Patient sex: M
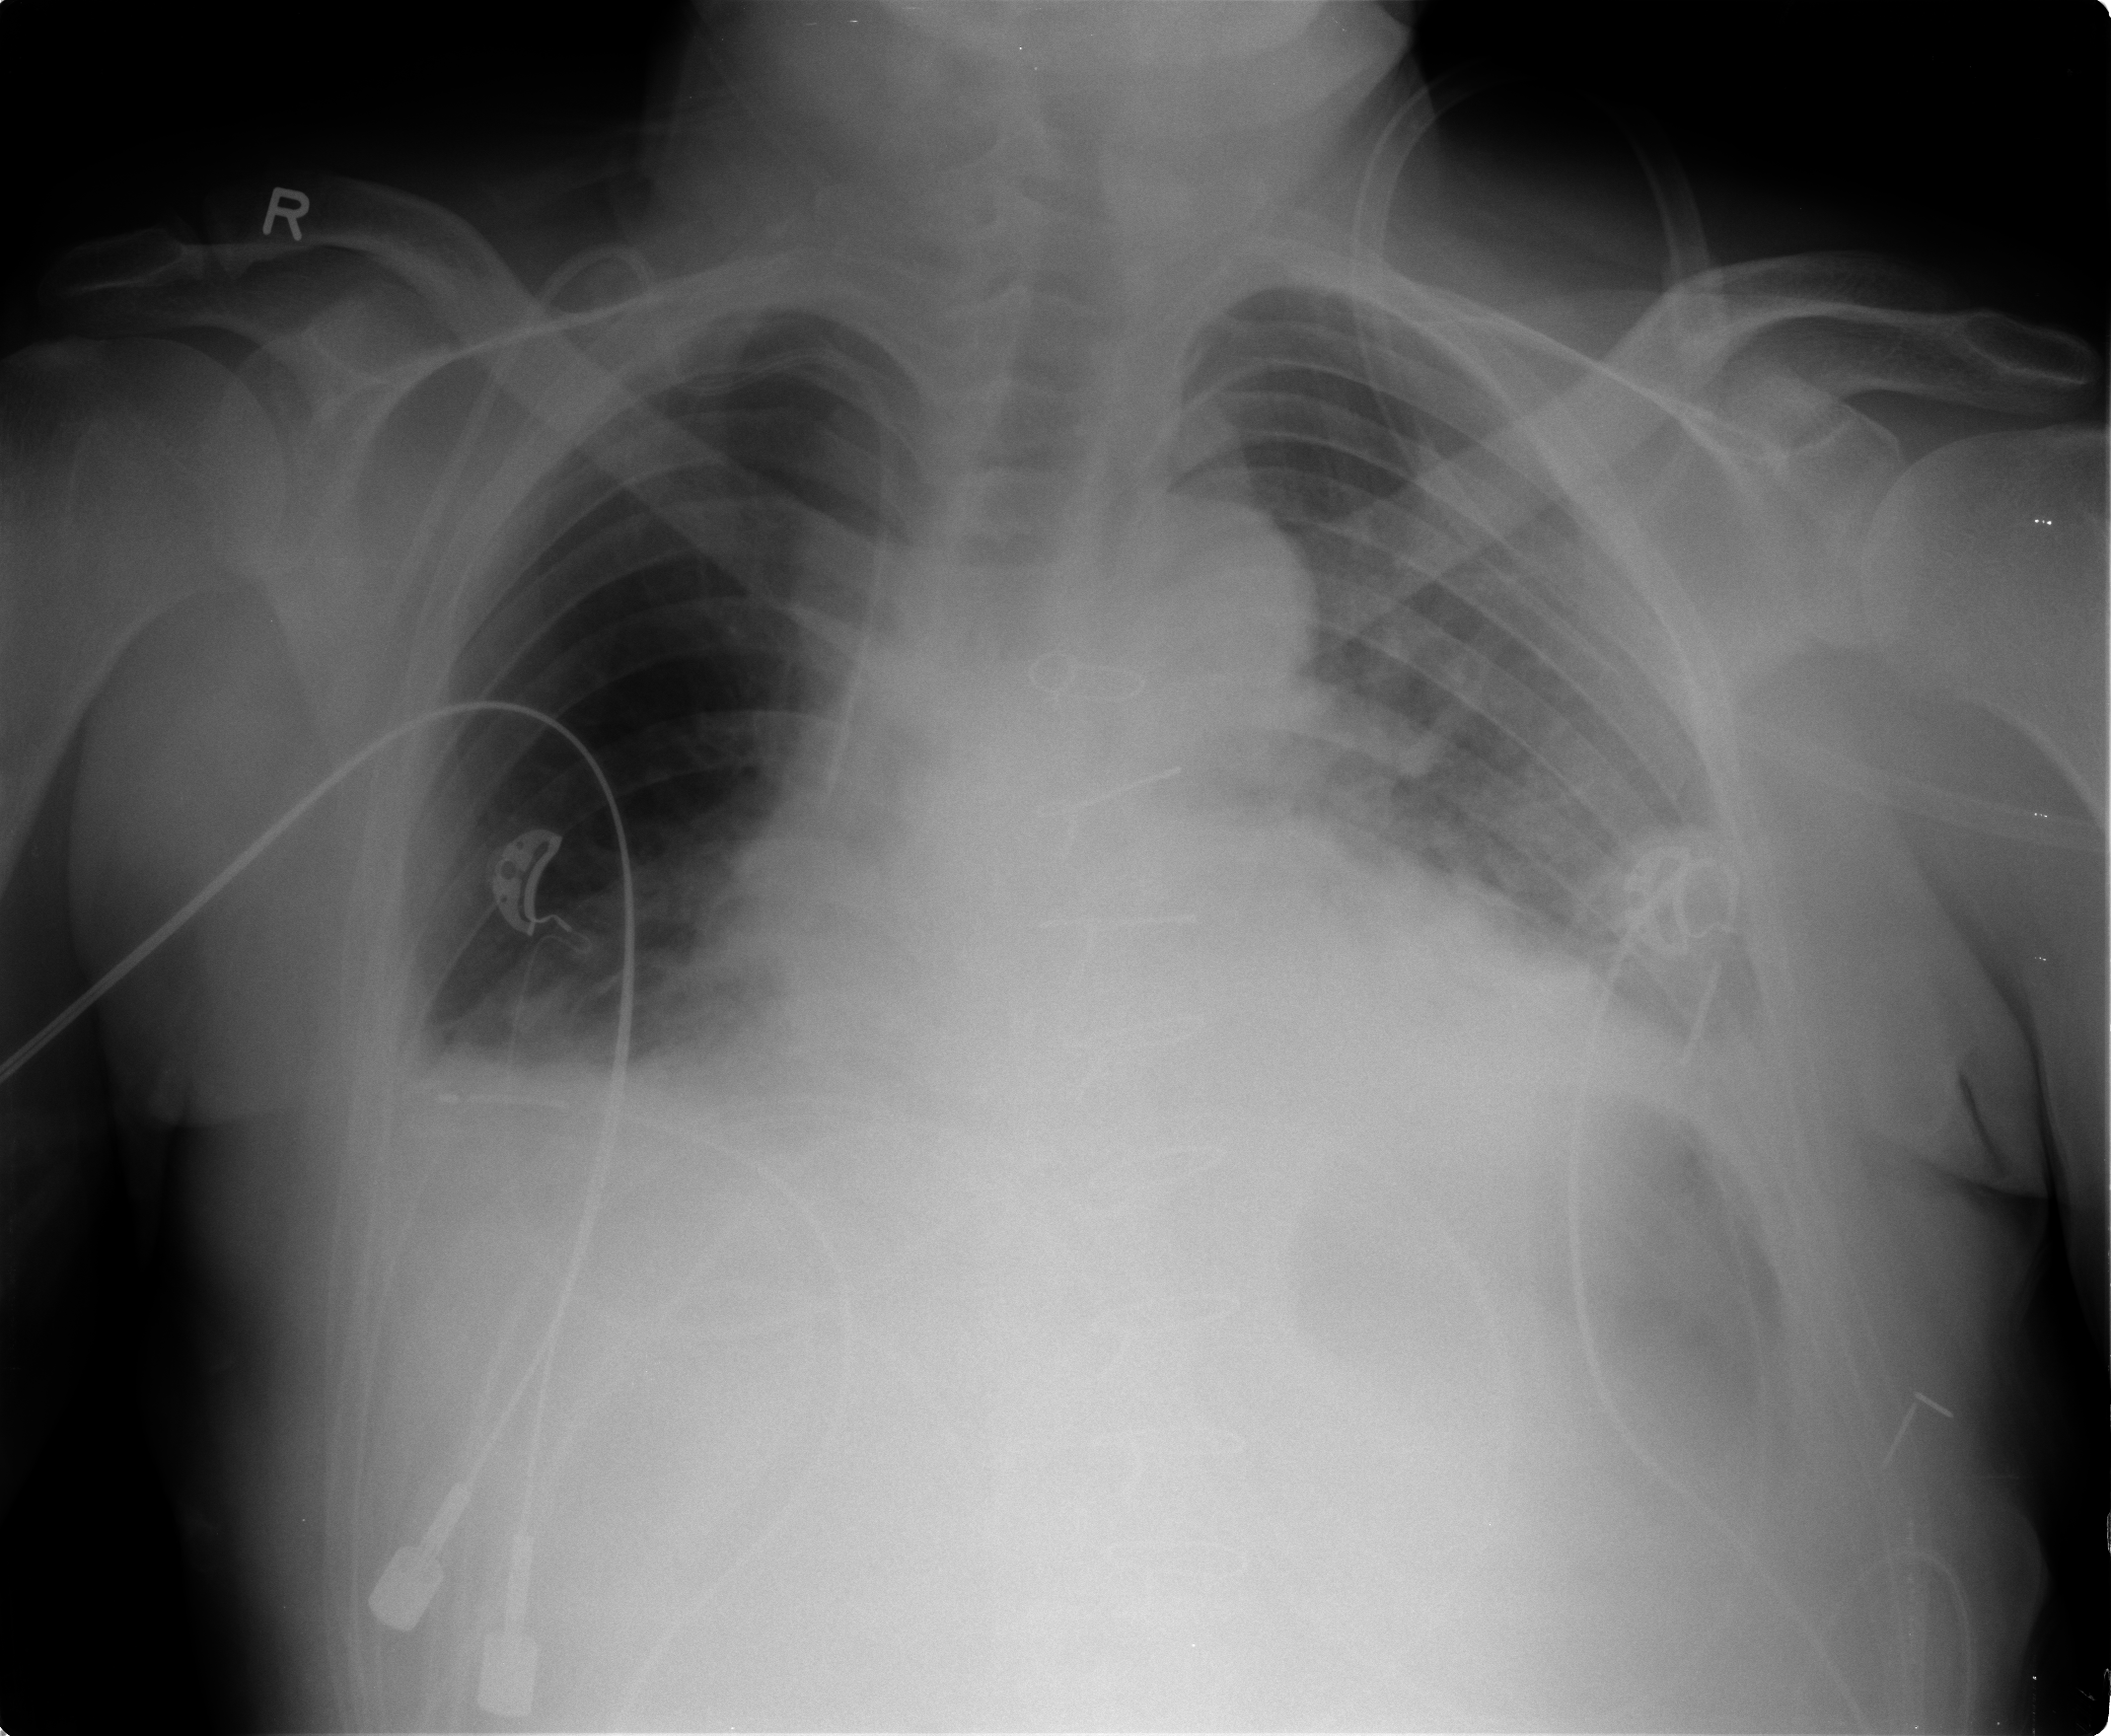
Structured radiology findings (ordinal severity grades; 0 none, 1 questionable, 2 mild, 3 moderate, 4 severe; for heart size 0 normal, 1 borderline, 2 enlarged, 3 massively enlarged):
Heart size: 2
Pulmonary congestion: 1
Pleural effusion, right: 2
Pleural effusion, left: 2
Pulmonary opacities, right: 0
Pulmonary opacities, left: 3
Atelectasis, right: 2
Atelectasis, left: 2